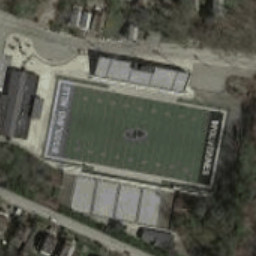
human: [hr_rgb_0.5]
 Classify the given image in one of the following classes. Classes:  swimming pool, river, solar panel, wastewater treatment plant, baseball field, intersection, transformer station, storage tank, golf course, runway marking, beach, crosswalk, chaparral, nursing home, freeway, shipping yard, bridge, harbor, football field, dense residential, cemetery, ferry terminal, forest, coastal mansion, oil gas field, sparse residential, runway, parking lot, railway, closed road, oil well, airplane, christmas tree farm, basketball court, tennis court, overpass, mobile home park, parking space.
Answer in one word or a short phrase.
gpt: football field